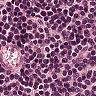
Metastatic tissue present: no